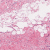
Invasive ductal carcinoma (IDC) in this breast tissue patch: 0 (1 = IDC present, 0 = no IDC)